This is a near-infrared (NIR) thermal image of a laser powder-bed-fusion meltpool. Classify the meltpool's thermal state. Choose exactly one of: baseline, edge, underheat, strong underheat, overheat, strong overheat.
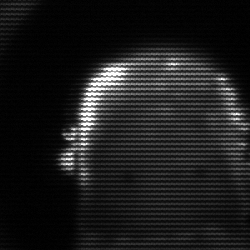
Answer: baseline